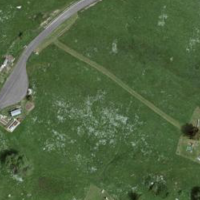
EUNIS habitat code: 24
Species observed at this site:
Spinus spinus